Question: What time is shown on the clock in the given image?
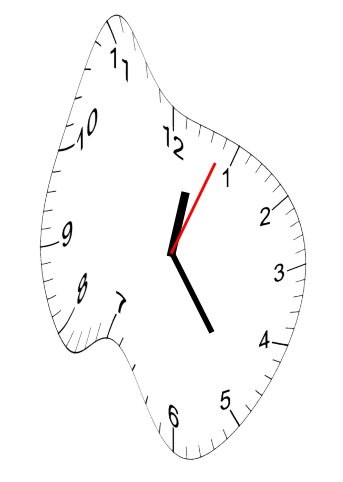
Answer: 12:24:04